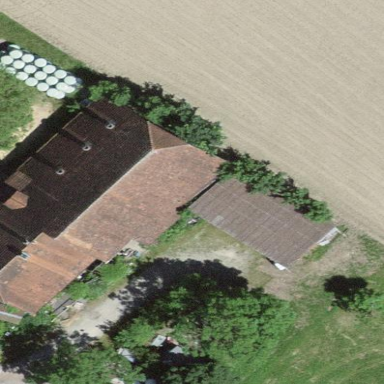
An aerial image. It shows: Farm building.